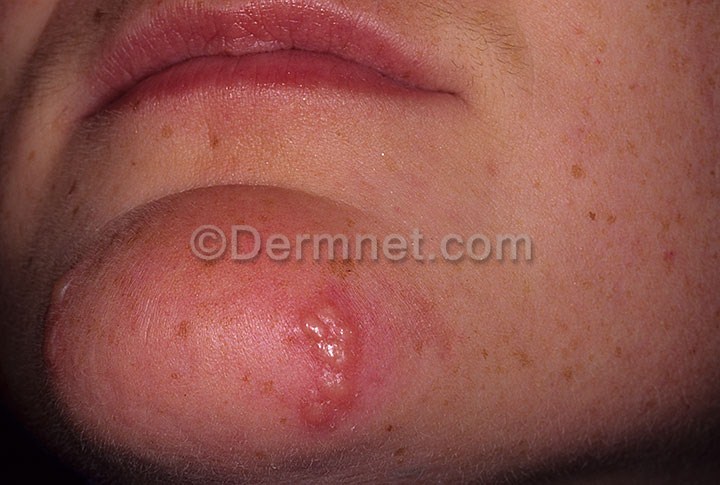
Disease: Warts Molluscum and other Viral Infections